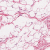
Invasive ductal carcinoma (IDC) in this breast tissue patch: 0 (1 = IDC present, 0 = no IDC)